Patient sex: M
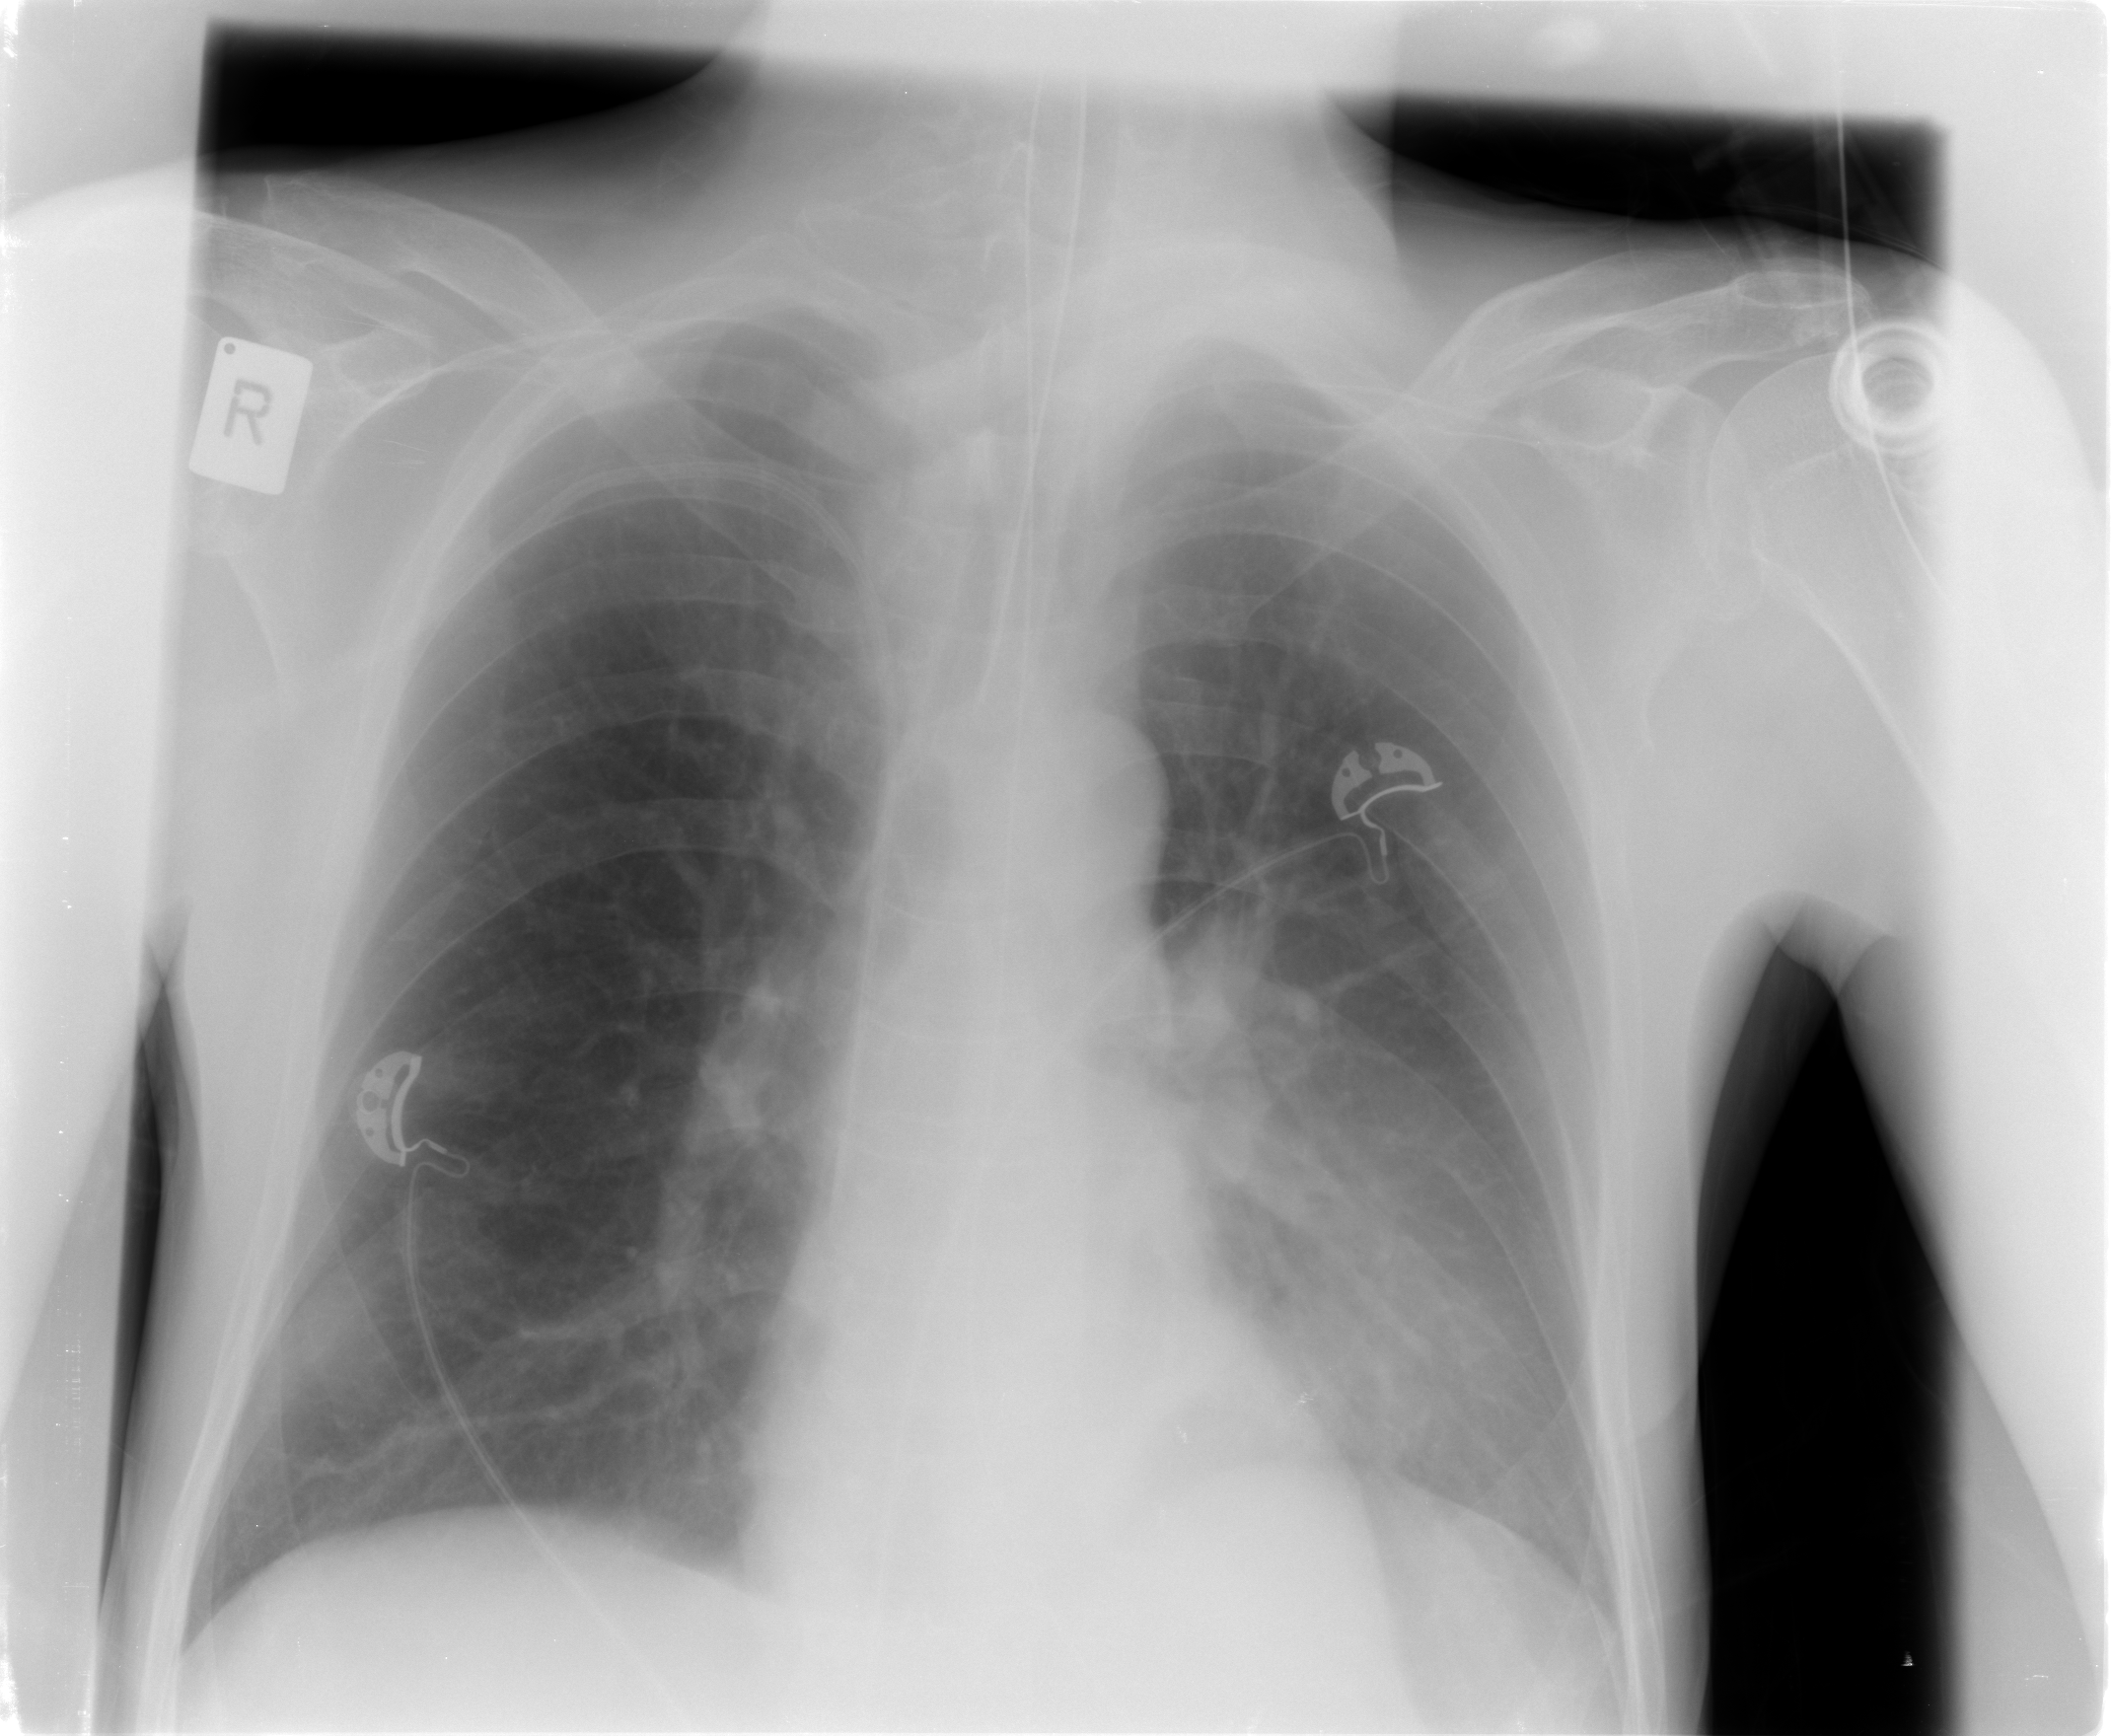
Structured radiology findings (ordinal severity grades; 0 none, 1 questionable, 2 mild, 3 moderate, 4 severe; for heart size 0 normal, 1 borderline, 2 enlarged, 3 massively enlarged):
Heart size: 0
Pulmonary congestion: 0
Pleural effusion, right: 0
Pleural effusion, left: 2
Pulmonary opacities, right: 0
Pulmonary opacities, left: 2
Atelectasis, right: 1
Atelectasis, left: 2